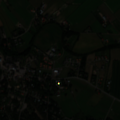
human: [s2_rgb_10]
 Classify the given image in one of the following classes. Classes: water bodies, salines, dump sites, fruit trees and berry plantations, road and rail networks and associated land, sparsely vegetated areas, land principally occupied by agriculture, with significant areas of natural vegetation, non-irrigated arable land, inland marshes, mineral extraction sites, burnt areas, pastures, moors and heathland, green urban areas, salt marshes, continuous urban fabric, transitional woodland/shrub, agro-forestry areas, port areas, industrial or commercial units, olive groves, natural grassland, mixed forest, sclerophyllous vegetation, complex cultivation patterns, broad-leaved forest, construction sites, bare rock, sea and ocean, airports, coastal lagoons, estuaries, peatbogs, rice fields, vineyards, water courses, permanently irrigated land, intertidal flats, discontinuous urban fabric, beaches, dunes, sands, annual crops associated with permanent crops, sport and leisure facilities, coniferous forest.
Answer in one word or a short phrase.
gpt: discontinuous urban fabric, non-irrigated arable land